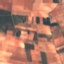
Land use / land cover: PermanentCrop